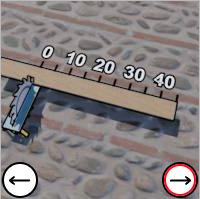
Task: length
Answer: 45
First scale value: 10.0